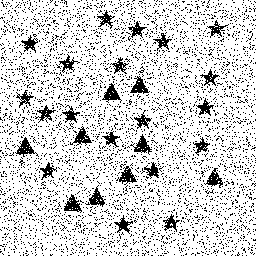
Squares: 0
Triangles: 9
Stars: 19
Total shapes: 28